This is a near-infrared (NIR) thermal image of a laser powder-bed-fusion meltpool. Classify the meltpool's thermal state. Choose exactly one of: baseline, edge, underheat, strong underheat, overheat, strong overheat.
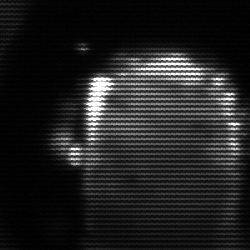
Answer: baseline